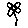
Label: flower